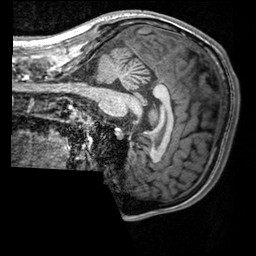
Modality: T1w
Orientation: sagittal
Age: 20
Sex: male
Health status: healthy
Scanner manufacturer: siemens
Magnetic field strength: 3 T
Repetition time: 2.3 s
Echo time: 0.00303 s